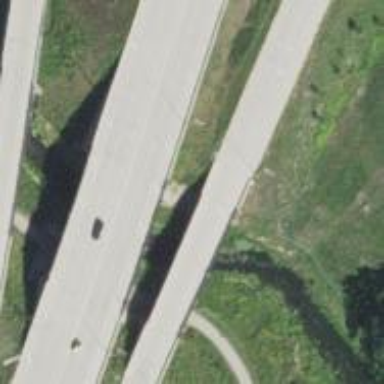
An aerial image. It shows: Primary link highway crossing bridge.